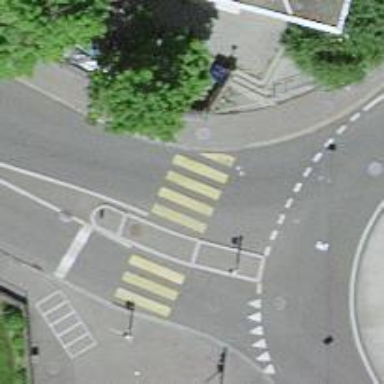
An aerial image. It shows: Kerb barrier.